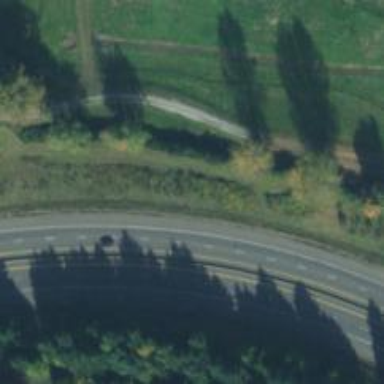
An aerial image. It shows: Expressway with asphalt surface categorized as trunk highway.